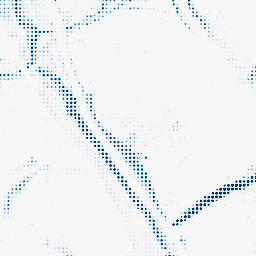
Category: morphological
Decomposition family: morphological_diamond
Decomposition parameters: operation: closing
radius: 10
Upsampling method: sinc_blackman
Upsampling parameters: scale: 8
kernel_size: 4
Upsampling scale: 8